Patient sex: F
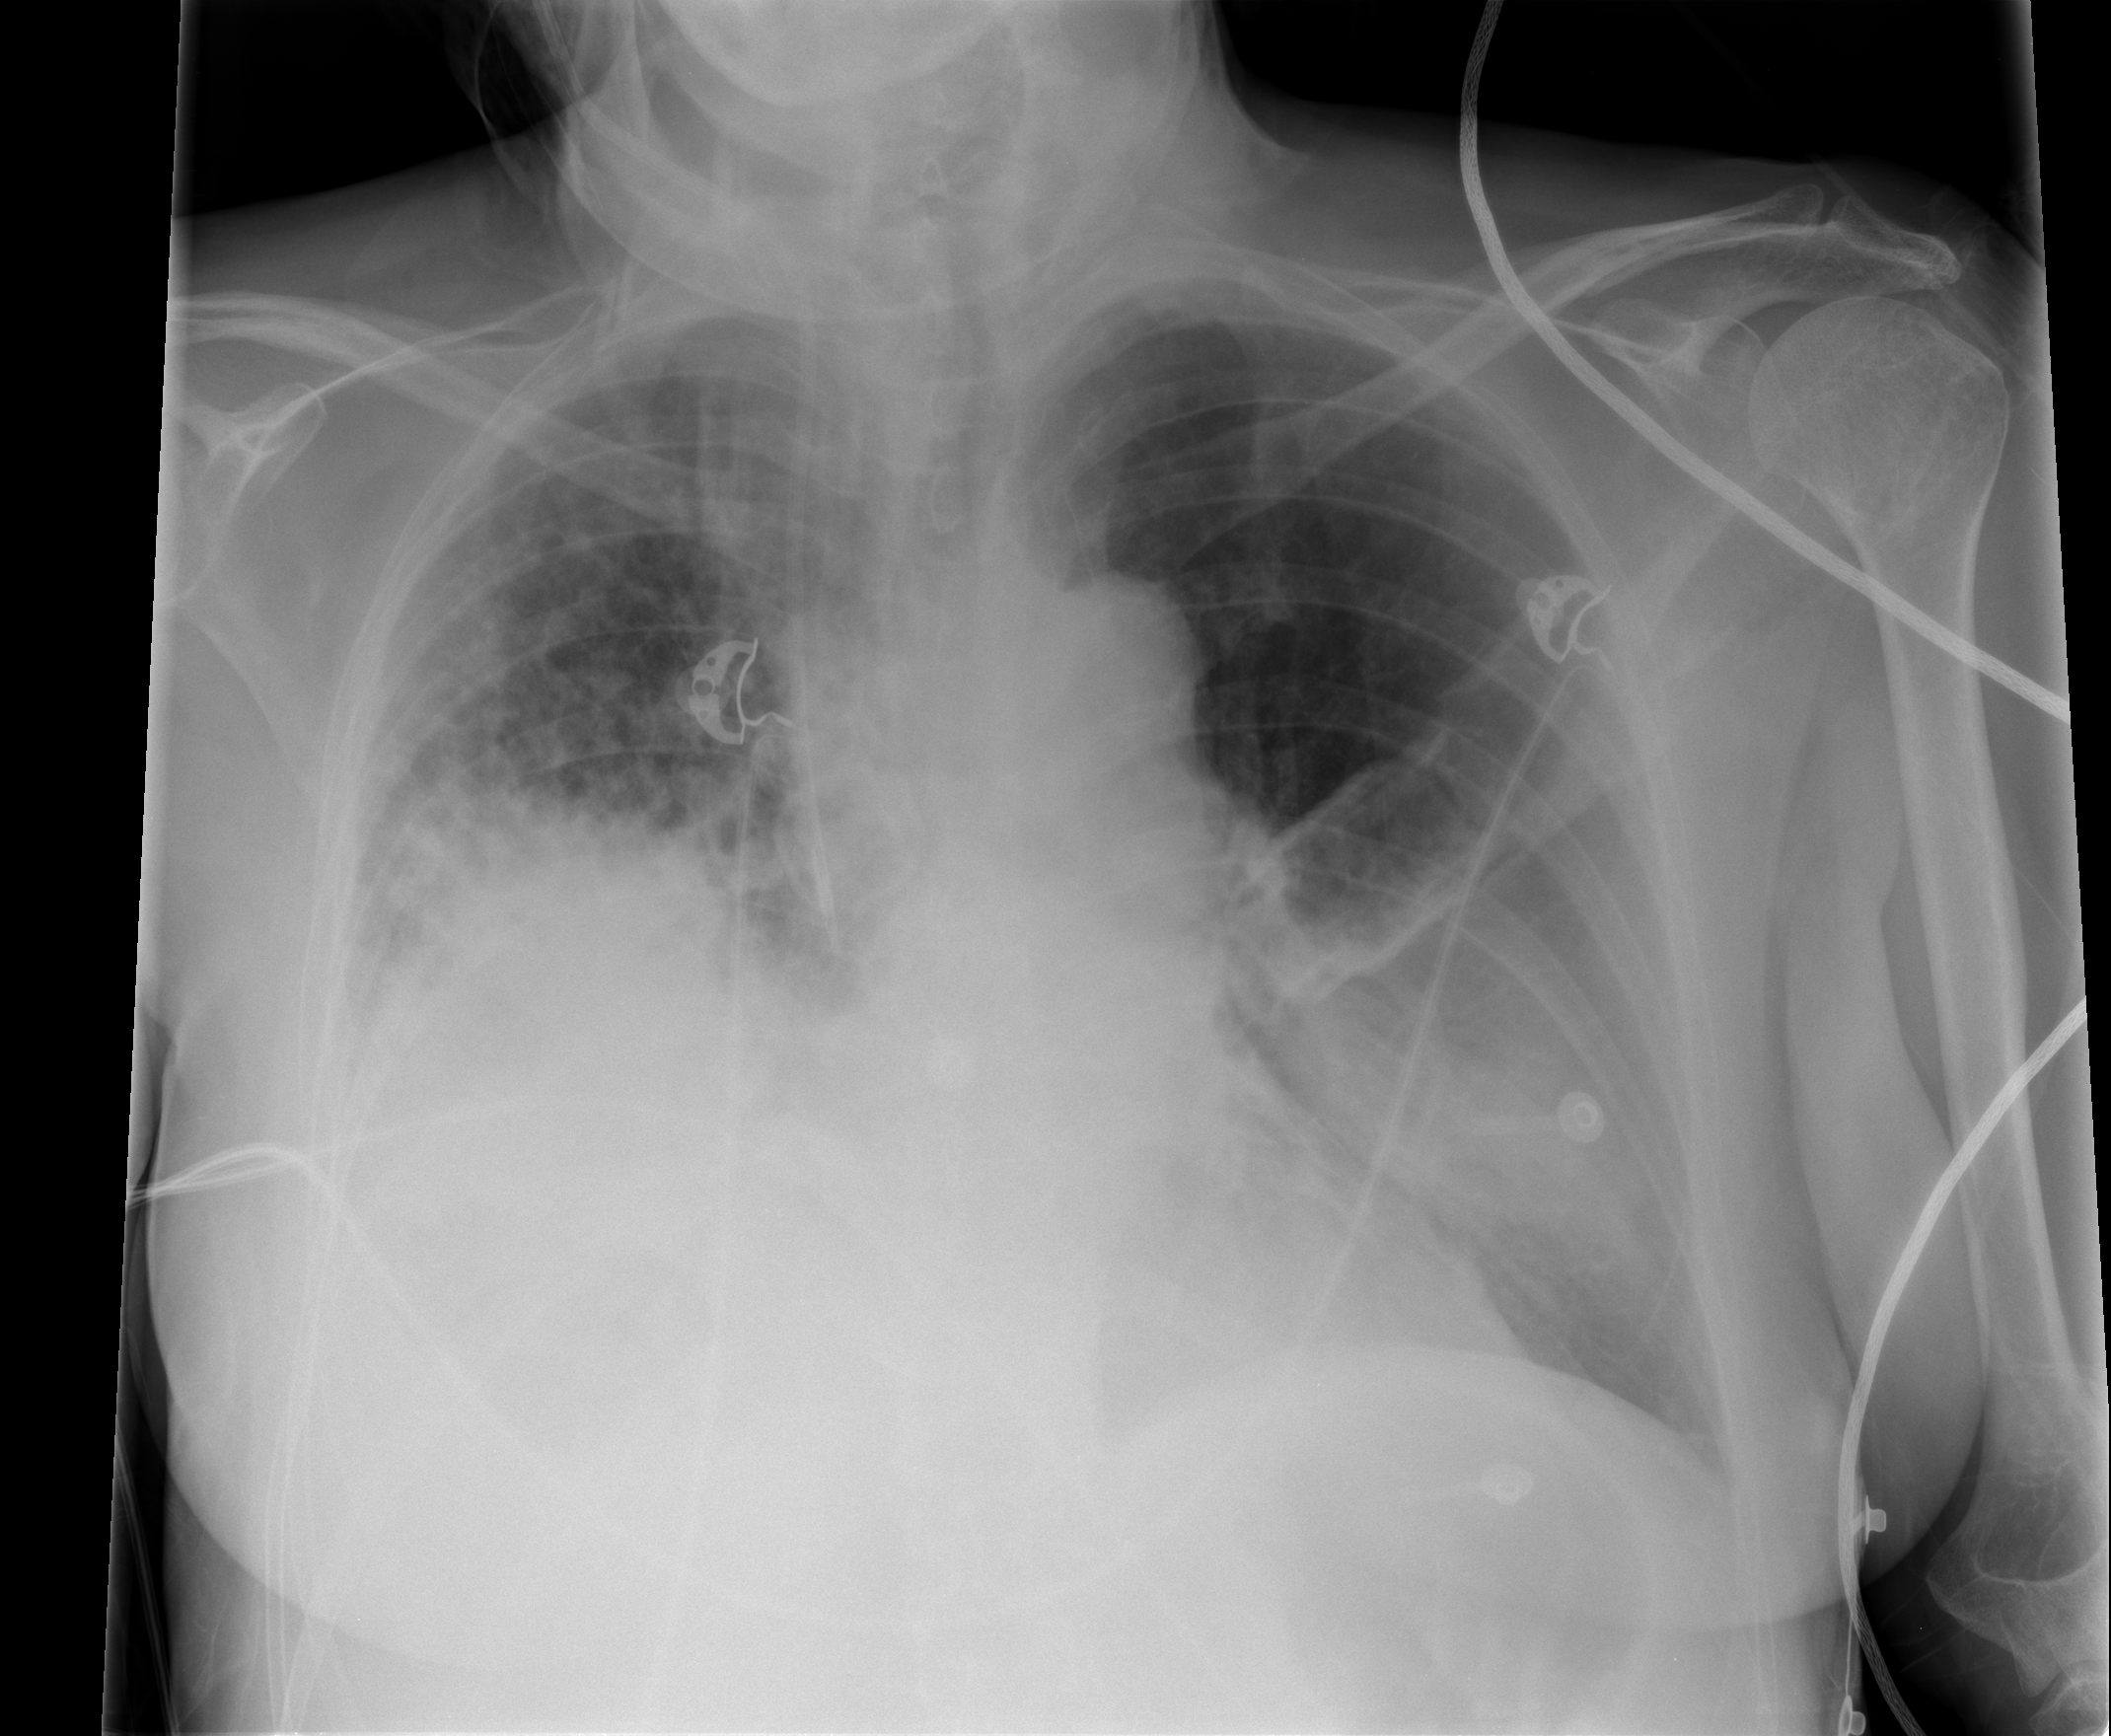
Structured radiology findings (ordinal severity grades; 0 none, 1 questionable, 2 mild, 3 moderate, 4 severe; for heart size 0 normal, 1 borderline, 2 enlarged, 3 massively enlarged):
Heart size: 0
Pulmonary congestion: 0
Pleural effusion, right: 2
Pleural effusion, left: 1
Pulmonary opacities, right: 2
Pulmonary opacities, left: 3
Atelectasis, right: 2
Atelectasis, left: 3